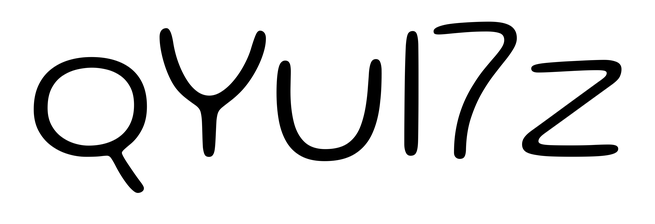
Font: Gluten_ExtraLight